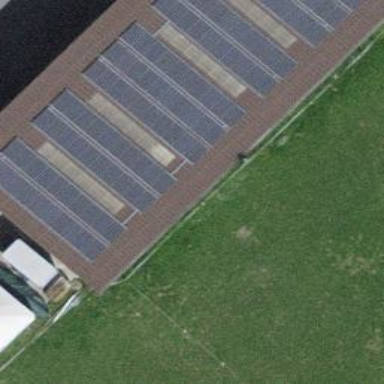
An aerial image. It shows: Solar power generator.